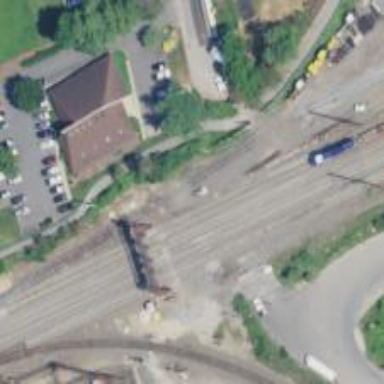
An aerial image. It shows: Railway signal.